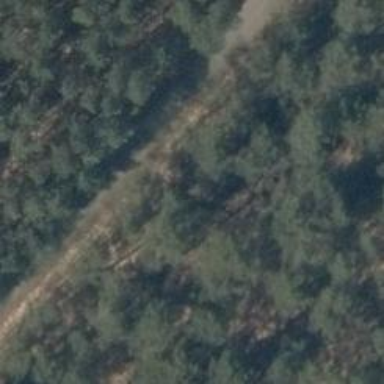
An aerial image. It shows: Track with grade 5 tracktype.